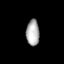
Tissue: lung
Cell type: Fibroblasts
Senescence score: 0.5557
Nuclear area (px): 333
Mean DAPI intensity: 173.775